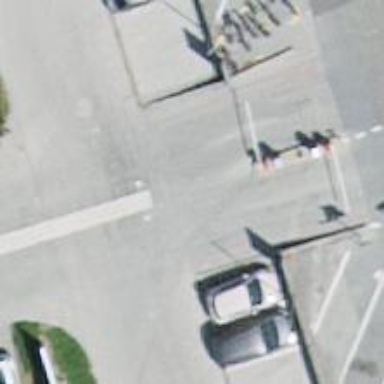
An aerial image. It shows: Lift gate barrier.